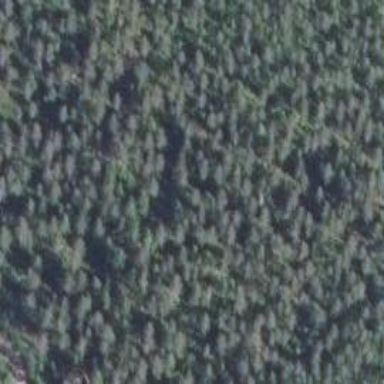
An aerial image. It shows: Woodland with needle-leaved trees.